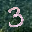
Label: 3